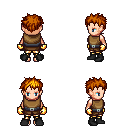
a pixel art fantasy rpg character, female body template, human, light skin, leather chest armor, gold greaves, dark blonde bedhead hairstyle, gold gloves, black shoes, four views (front, back, left, right), 2x2 character sprite sheet, small pixel art, hard edges, no anti-aliasing